Question: I currently have an app that is receiving packets from a socket, processing them and adding them to a ConcurrentQueue. I then have a separate thread that is processing these items.
The problem I am having is the Producer/Consumer issue where the consumer is trying to take items even when there are not any items, resulting in significant cpu usage.
ProcessPackets is run on its own thread:
'''
private ConcurrentQueue<PrimaryPacket> Waiting = new ConcurrentQueue<PrimaryPacket>();
private void ProcessPackets()
{
PrimaryPacket e;
while (true)
{
if (Waiting.TryDequeue(out e))
{
Packets.TryAdd(((ulong)e.IPAddress << 32 | e.RequestID), e);
}
}
}
public void AddPacket(PrimaryPacket e)
{
Waiting.Enqueue(e);
}
'''

What would be the best way of implementing the BlockingCollection(T) to deal with this issue? Or another solution?
Also noteworthy, there is about 30,000 items being added to the queue per second.
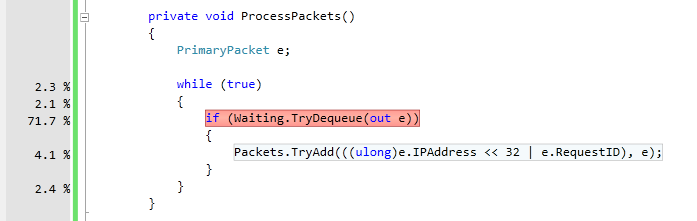
Answer: You don't have to implement <URL>.
'''
private BlockingCollection<PrimaryPacket> Waiting =
new BlockingCollection<PrimaryPacket>();
private void ProcessPackets()
{
while (true)
{
PrimaryPacket e = Waiting.Take();
Packets.TryAdd(((ulong)e.IPAddress << 32 | e.RequestID), e);
}
}
public void AddPacket(PrimaryPacket e)
{
Waiting.Add(e);
}
'''
'Take()' blocks if the queue is empty, so it won't burn CPU unnecessarily. And you should probably consider what to do when the processing is finished.